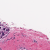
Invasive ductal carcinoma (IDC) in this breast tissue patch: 0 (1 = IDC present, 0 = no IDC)